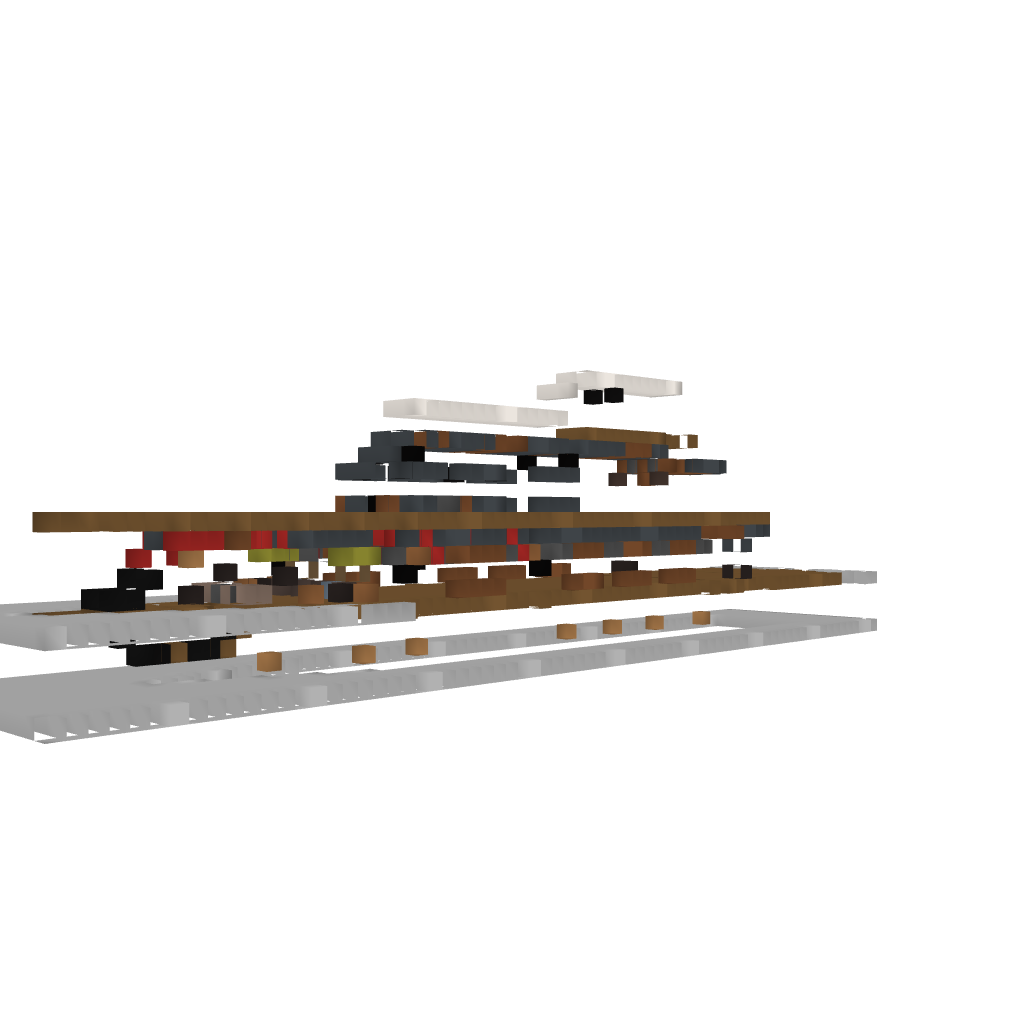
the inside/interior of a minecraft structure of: Yatch (w/ water)